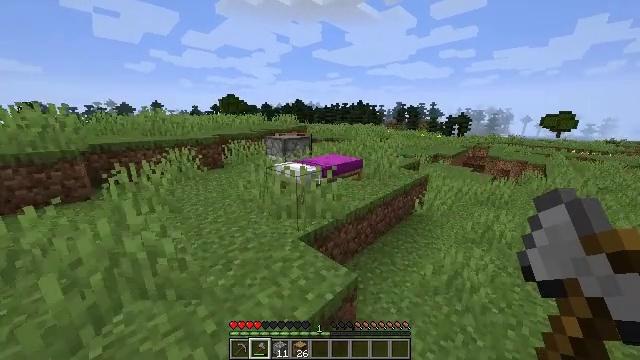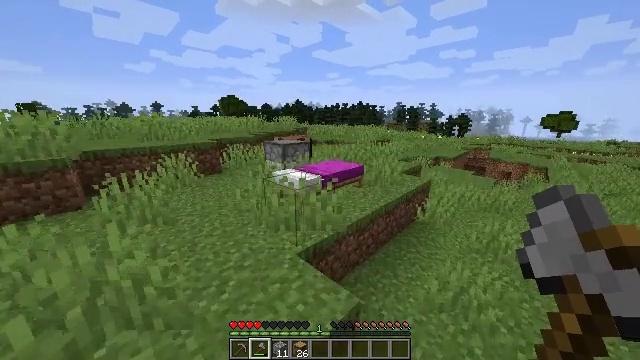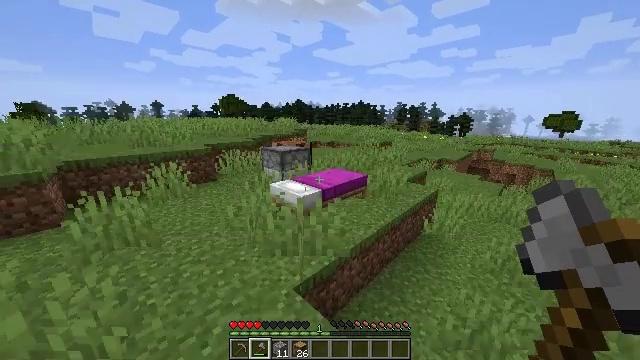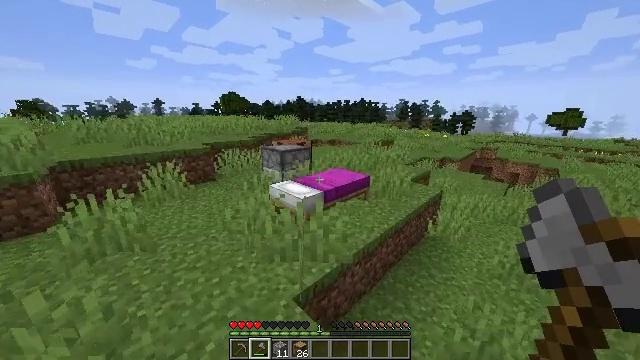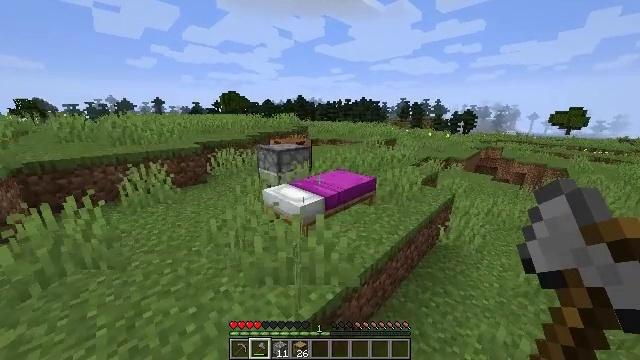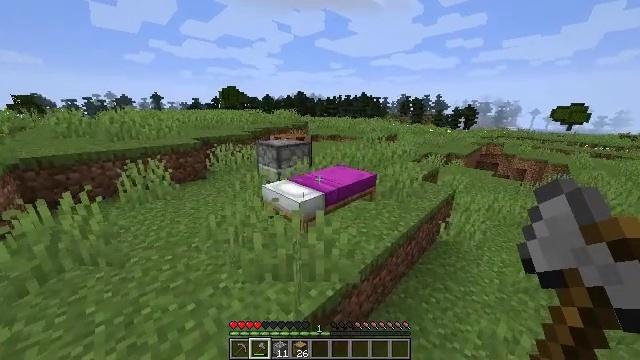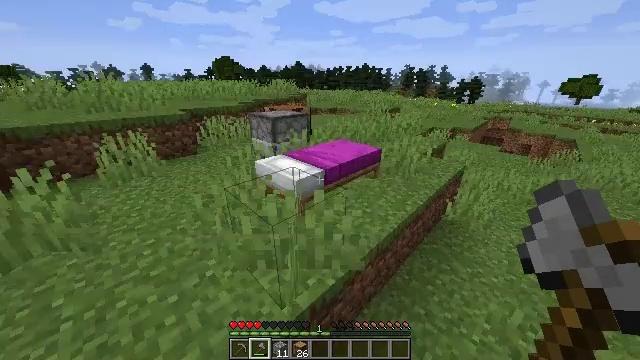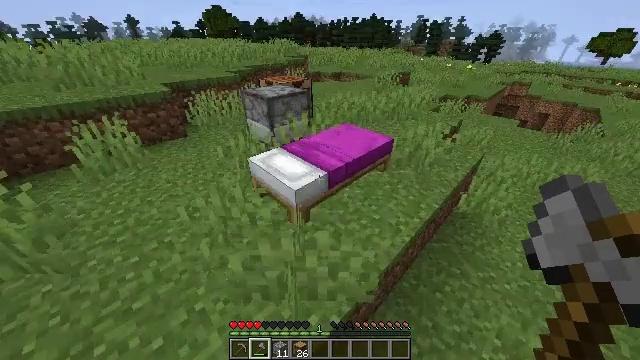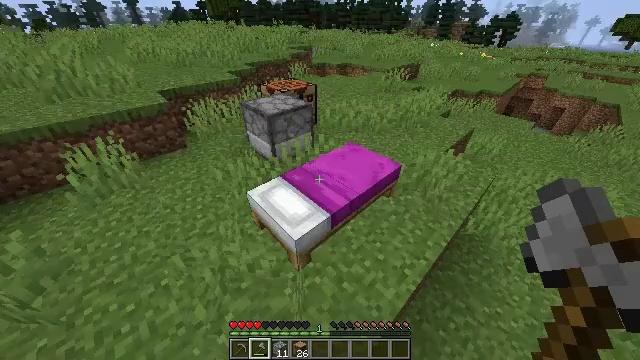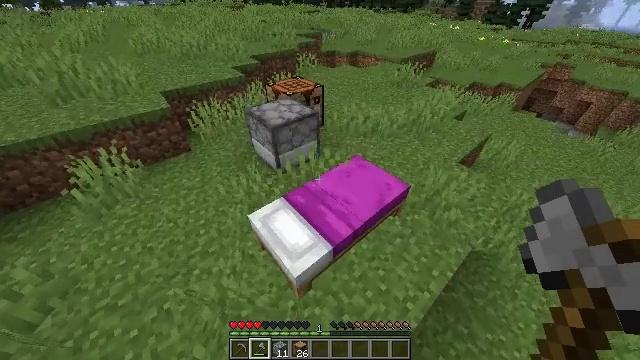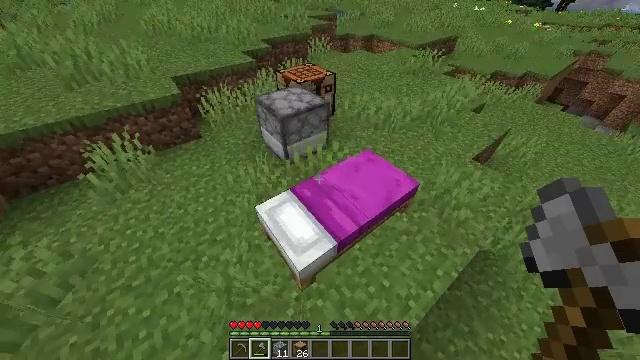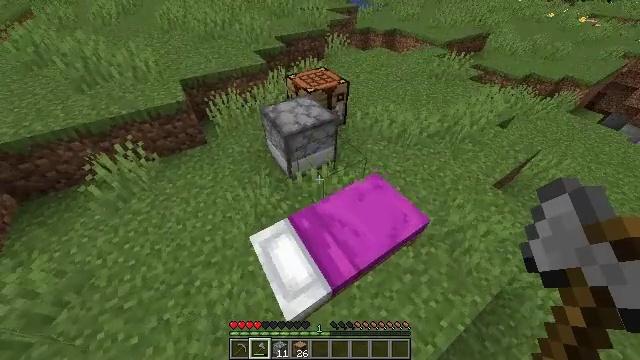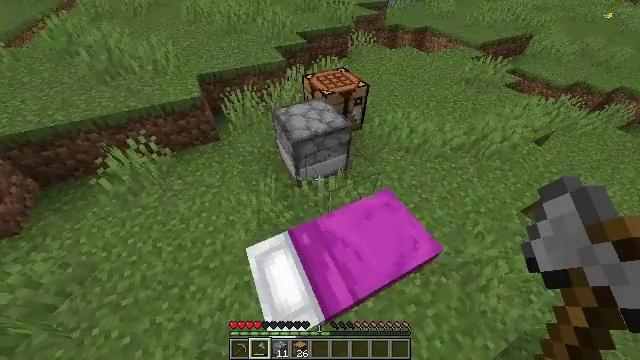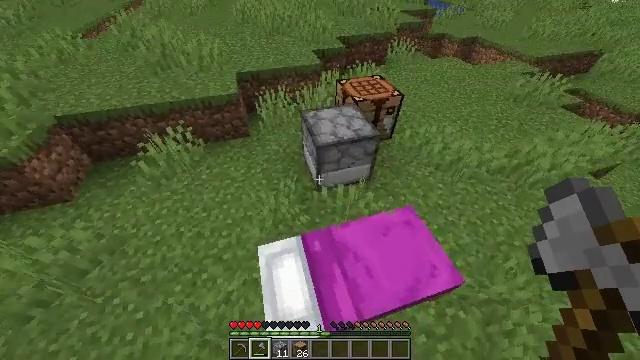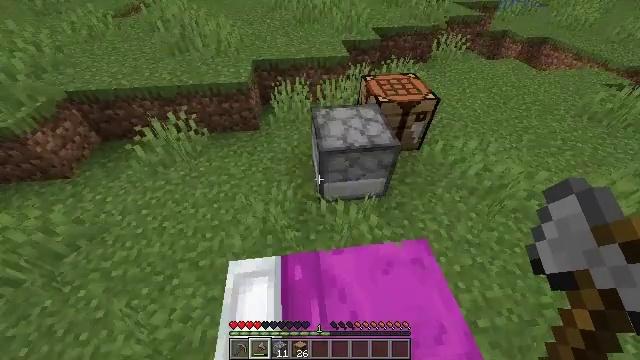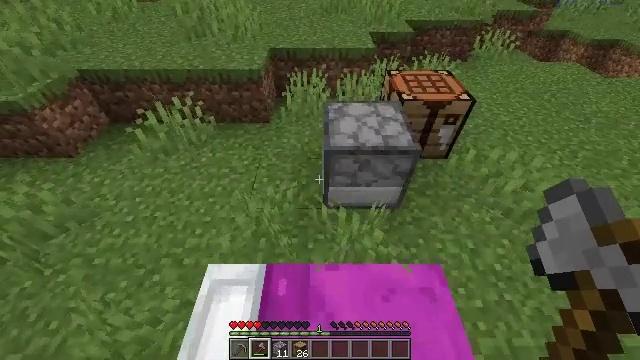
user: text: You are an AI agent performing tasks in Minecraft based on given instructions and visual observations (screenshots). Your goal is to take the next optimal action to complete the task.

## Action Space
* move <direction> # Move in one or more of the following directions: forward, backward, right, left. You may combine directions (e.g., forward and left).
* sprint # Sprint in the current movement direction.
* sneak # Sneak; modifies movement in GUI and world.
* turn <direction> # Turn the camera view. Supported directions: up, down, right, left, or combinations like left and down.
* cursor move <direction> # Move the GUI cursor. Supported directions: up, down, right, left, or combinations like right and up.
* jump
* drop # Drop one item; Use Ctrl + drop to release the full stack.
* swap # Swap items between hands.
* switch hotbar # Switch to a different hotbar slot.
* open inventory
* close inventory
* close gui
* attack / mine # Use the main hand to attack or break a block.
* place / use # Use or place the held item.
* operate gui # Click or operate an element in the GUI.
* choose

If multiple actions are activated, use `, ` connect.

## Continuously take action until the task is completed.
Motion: motion action
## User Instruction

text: Smelt a cooked mutton in the furnace.
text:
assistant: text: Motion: move forward, sprint, jump
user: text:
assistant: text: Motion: move forward, sprint, jump
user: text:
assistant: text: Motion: move forward, sprint
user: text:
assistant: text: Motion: move forward
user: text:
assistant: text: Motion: move forward, turn down
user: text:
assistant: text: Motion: move forward, turn down
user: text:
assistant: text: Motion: move forward, turn down, jump
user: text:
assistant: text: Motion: move forward, turn left and down, jump
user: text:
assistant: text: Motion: move forward and move right, turn left and down, jump
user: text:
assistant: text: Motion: move forward and move right, turn left and down, jump
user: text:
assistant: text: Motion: move forward and move right, turn left and down
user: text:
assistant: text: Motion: move forward and move right, turn left and down
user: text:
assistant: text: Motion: move right, turn left
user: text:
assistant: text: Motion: move right, turn left
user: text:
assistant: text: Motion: turn left, use / place
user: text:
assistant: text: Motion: turn left, use / place
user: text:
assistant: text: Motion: use / place
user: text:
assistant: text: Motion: no_op
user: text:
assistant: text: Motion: no_op
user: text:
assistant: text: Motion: no_op
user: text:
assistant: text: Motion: no_op
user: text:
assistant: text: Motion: no_op
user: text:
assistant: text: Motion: no_op
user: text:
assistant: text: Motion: no_op
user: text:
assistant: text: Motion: no_op
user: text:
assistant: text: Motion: turn up
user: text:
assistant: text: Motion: turn up
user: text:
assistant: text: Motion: no_op
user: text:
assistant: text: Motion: use / place
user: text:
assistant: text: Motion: use / place